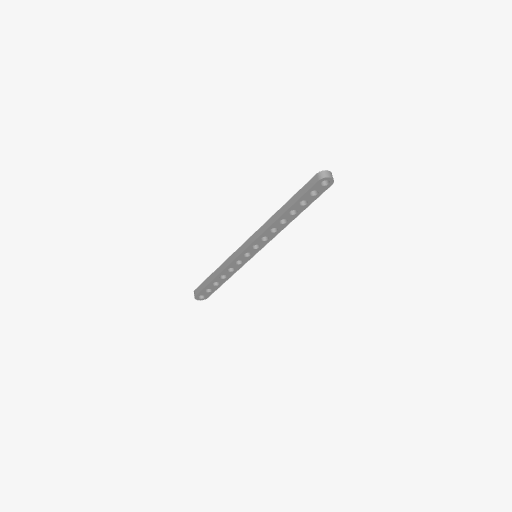
Part: FlatBeam15H